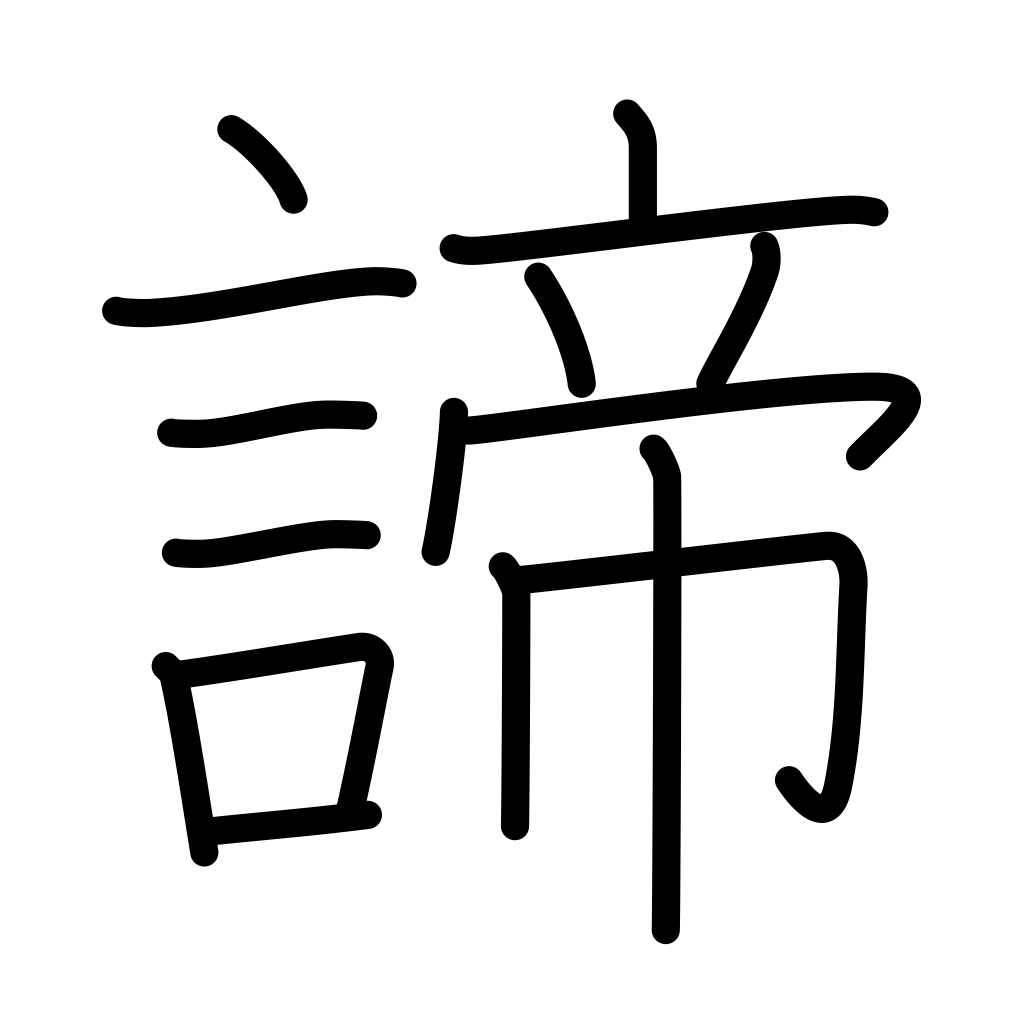
Meaning: truth, clarity, abandon, give up